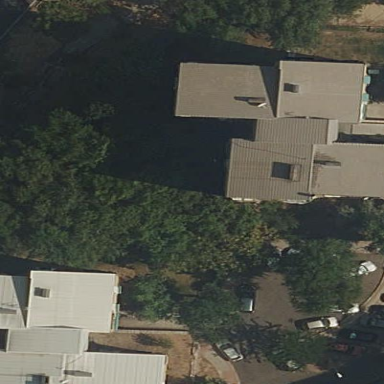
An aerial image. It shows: View of apartment building.